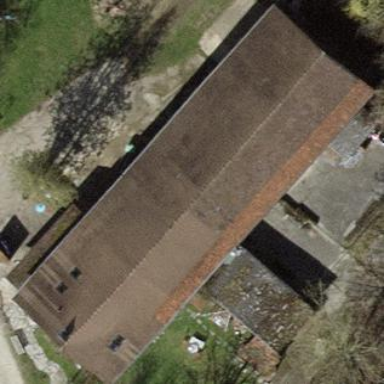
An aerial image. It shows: Building.